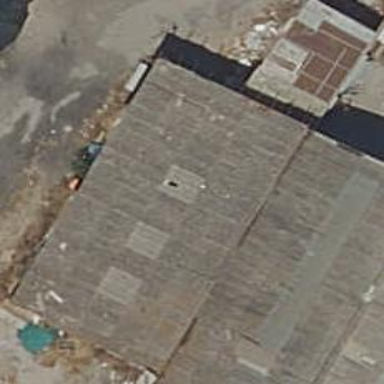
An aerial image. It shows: Industrial building.